Question: I can't seem to make this work and am considering using table for that now.
I have a page with 3 main divs that are all on the same line (floats).
I want the div in the middle (#pages) to take the remaining width since I can toggle() both of the sides divs.
It looks like that :

jsfiddle here : <URL>
Here's my code :
'''
<div id="project">
<ul>
<li>z</li>
<li>z</li>
<li>z</li>
<li>z</li>
<li>z</li>
<li>z</li>
</ul>
</div>
<div class="minus">
<a href="#" class="close close_project">
<i class="fa fa-caret-left"></i>
</a>
</div>
<div id="pages">
<textarea name="text" id="texta-pages" placeholder="your page"></textarea>
</div>
<div class="minus">
<a href="#" class="close close_notes">
<i class="fa fa-caret-right"></i>
</a>
</div>
<div id="notes">
<textarea name="notes" id="texta-notes" placeholder="your notes"></textarea>
</div>
'''
and here's my current CSS :
everything is height:100%
'''
#project, .minus, #pages, #notes{
height:100%;
float:left;
}
#project{
width:150px;
}
.minus{
background-color:#CCC;
width:20px;
}
#pages{
min-width:calc((100% - 2*20px - 150px)/2);
}
#notes{
width:calc((100% - 2*20px - 150px)/2);
}
'''
I use jQuery to toggle() the project on the left, and the notes on the right.
I want the #pages part to take all the remaining width when I remove one or both divs on its side.
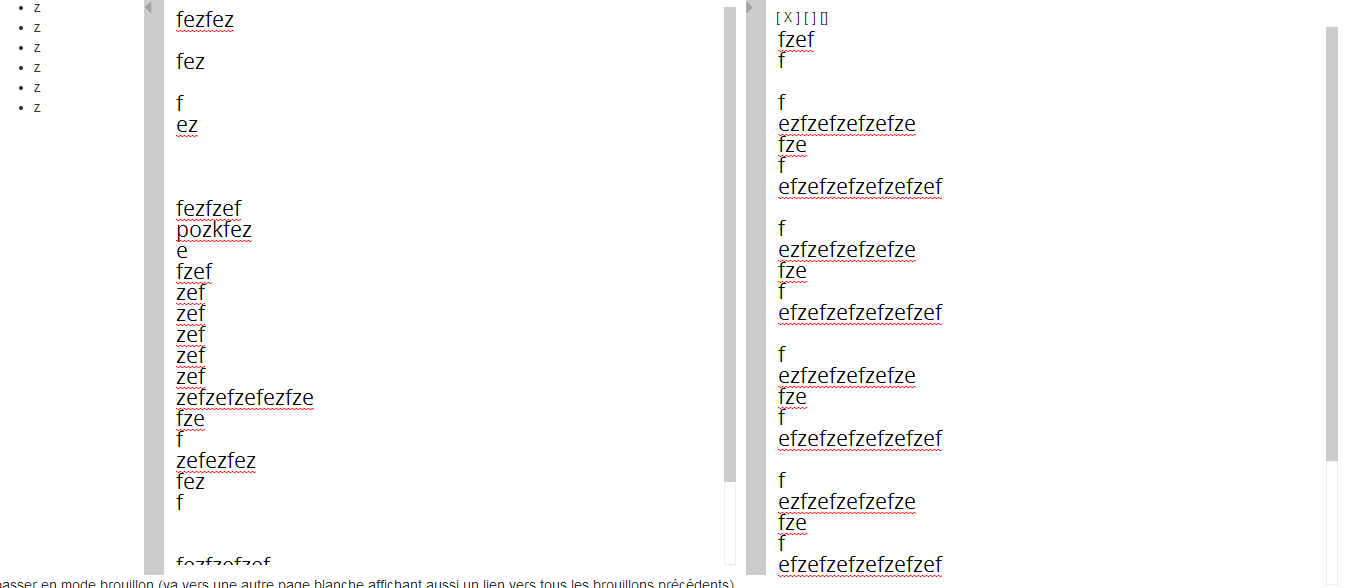
Answer: You can use CSS tables to do this.
---
So this is what you need to modify to get it to work:
<URL>
'''
main{
height:90%;
display: table; /* added */
table-layout: fixed; /* added */
width: 100%; /* added */
}
#project, .minus, #pages, #notes{
height:100%;
display: table-cell; /* added; removed float:left */
}
#project{
width:50%; /* modified width */
}
#pages{
width: 100%; /* modified width */
}
#notes{
width:50%; /* modified width */
}
'''
---
Here is a (simplified) example:
<URL>
In this example you can verify that when you delete column one or three (or both) - the middle column fills up the remaining space. (right click inspect element and then select 'delete node' to remove col1 or col3)
The trick here is to give col2 a value of 'width:100%'
## Markup:
'''
<div class="container">
<div class="col col1">div1</div>
<div class="col col2">div2</div>
<div class="col col3">div3</div>
</div>
'''
## CSS
'''
.container
{
display: table;
table-layout: fixed;
width: 100%;
}
.col
{
display: table-cell;
}
.col1
{
background: pink;
width: 20%;
}
.col2
{
background: orange;
width: 100%;
}
.col3
{
background: brown;
width: 30%;
}
'''